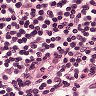
Metastatic tissue present: no